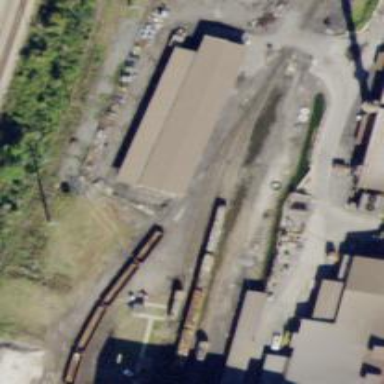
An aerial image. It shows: Railway spur service.